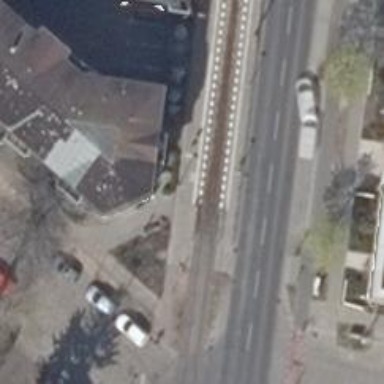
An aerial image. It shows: Tram stop.